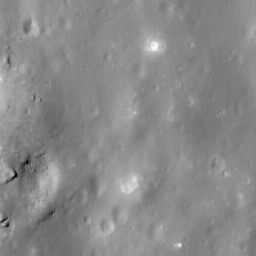
Host type: background_regolith
Lunar coordinates: latitude nan, longitude nan